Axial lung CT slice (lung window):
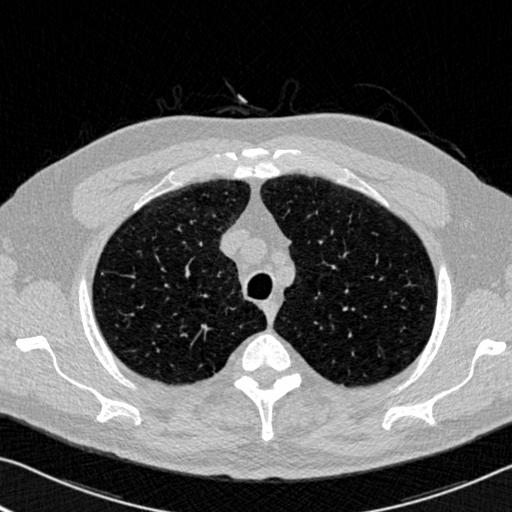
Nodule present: no